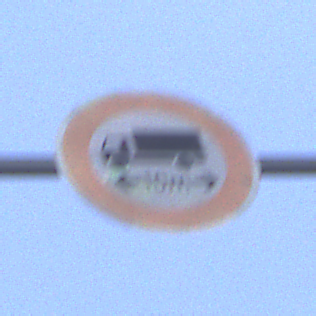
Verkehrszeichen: TatsaechlicheLaenge
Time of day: Midday
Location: Roofed (Underpass)
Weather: Clear
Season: NotSpecified
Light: Natural